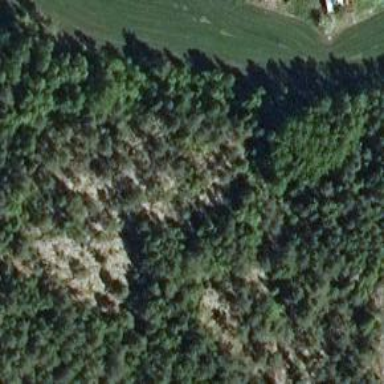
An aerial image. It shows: Natural cliff.